Question: Is there a simple way to find out if a point is inside a voronoi cell?
For example, the following code generates something like the diagram below:
'''
using namespace boost::polygon;
point_data<int> p1(0, 0);
point_data<int> p2(-10, 10);
point_data<int> p3(-10, -10);
point_data<int> p4(10, -10);
point_data<int> p5(10, 10);
std::vector<point_data<int>> pts = { p1, p2, p3, p4, p5 };
construct_voronoi(pts.begin(), pts.end(), vd);
'''

In this case, how can I found out if the point (5,5) is inside the central cell?
I could create a polygon out of each cell and find out using a <URL>, but I'm interested in knowing the library offers something "for free".
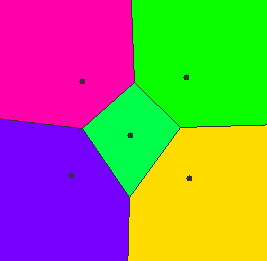
Answer: Like, @Magnus Hoff commented, the cell defined by the closest center to your query point must contain it (up to distance ties). In fact, this is from the definition of a Voronoii cell, i.e. the point set whose members are closer to the cell center than to any other centers.
So, this query really doesn't require 'boost::polygon' or the half-line algorithm:
'''
//using namespace boost::polygon;
using namespace std;
#include <iostream>
#include <vector>
#include <limits>
template <typename T>
using point_data = std::pair<T,T>;
point_data<int> p1(0, 0);
point_data<int> p2(-10, 10);
point_data<int> p3(-10, -10);
point_data<int> p4(10, -10);
point_data<int> p5(10, 10);
std::vector<point_data<int>> pts = { p1, p2, p3, p4, p5 };
//construct_voronoi(pts.begin(), pts.end(), vd);
double dist2(point_data<int> pt1,point_data<int> pt2) {
return (pt1.first-pt2.first)*(pt1.first-pt2.first) + (pt1.first-pt2.second)* (pt1.first-pt2.second);
}
bool isInCell(point_data<int> point) {
double d = numeric_limits<double>::max();
point_data<int> ptClose;
for (auto& pt:pts) {
if (dist2(pt,point) < d)
ptClose = pt;
}
return ptClose == point;
}
int main() {
cout << isInCell(make_pair(5,5)) << endl;
}
'''